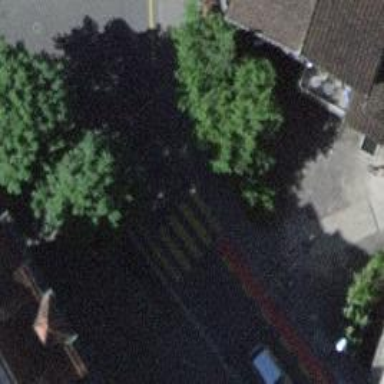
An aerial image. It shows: Uncontrolled zebra crossing with zebra markings.